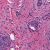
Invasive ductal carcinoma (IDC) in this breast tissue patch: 1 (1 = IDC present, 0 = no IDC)